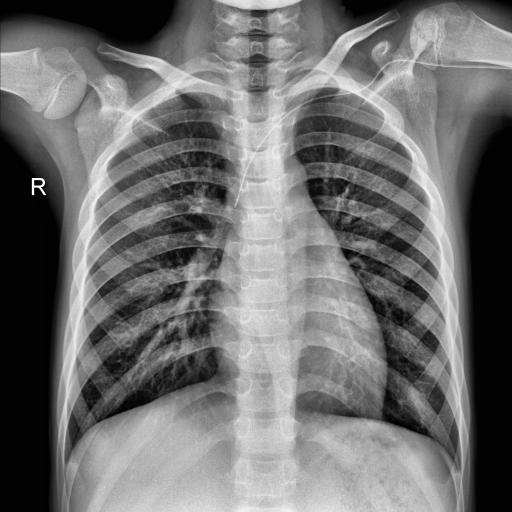
Finding: NORMAL